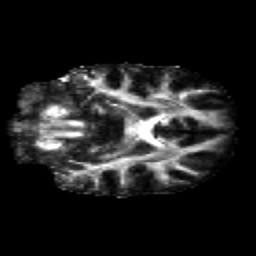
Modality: FA
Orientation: coronal
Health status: healthy
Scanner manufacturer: siemens
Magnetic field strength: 3 T
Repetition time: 12 s
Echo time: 0.092 s